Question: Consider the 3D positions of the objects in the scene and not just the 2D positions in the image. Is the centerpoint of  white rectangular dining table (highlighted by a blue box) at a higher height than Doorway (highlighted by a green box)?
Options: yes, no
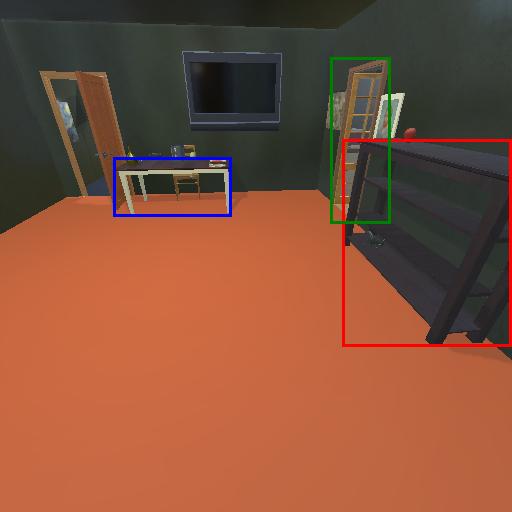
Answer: yes